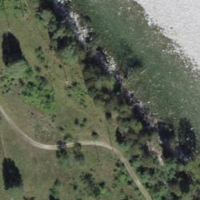
EUNIS habitat code: 15
Species observed at this site:
Papilio machaon
Colias croceus
Lysandra bellargus
Zygaena filipendulae
Apatura ilia
Celastrina argiolus